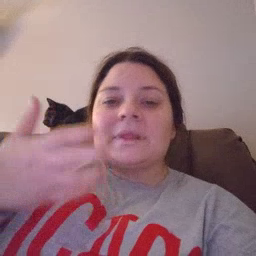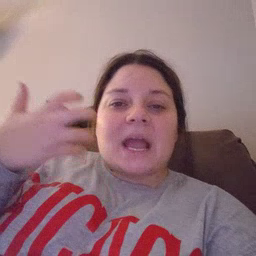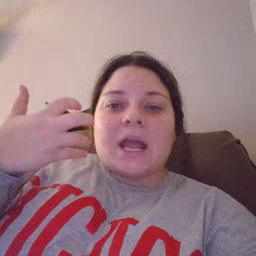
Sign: tiger